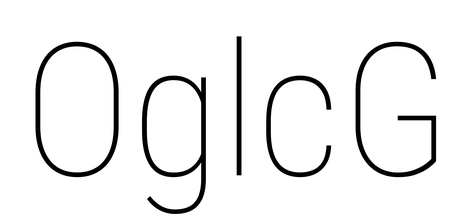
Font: Roboto_Condensed_Thin